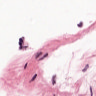
Metastatic tissue present: no